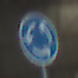
Verkehrszeichen: Kreisverkehr
Umgebung: Indoor, Urban
Tageszeit: Midday
Wetter: NotSpecified
Licht: Natural
Jahreszeit: NotSpecified
Kontrast: MediumContrast